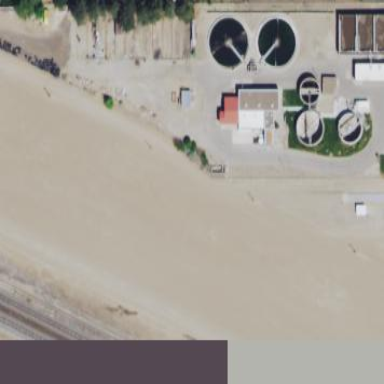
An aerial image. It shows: Wastewater plant.